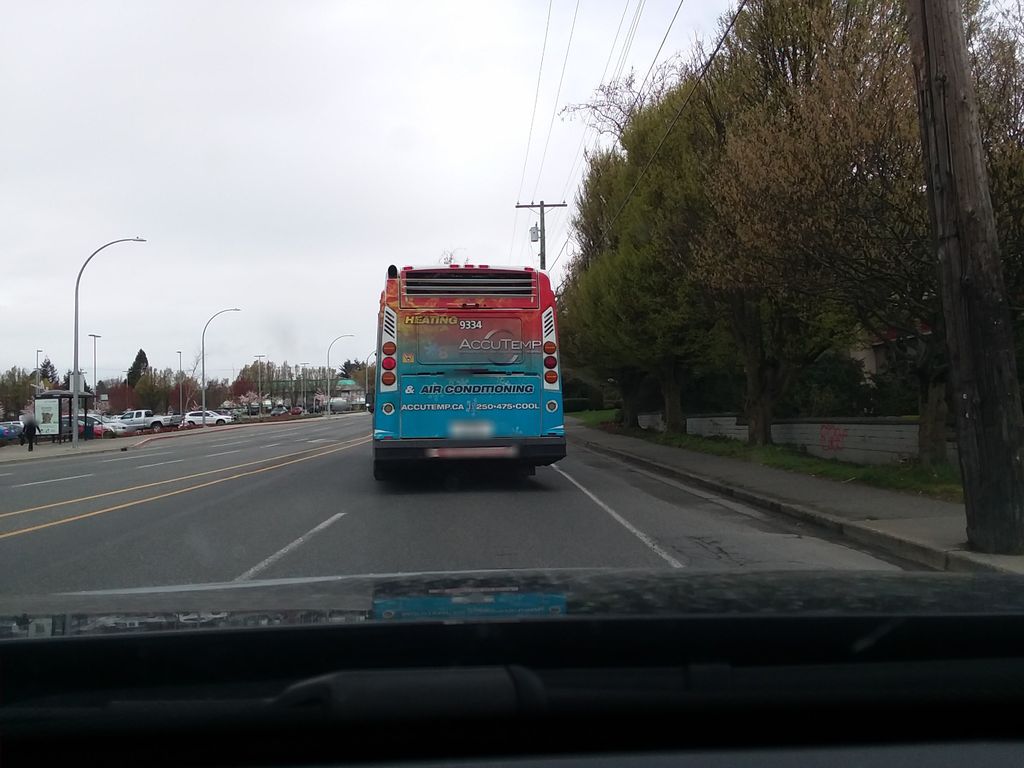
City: victoria